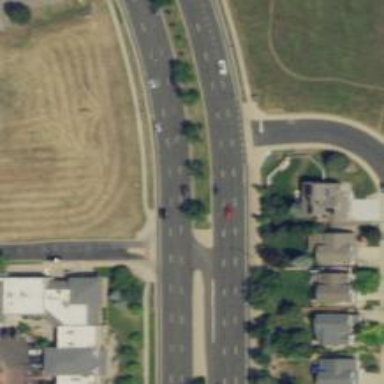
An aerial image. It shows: Asphalt road with primary link designation.